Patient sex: F
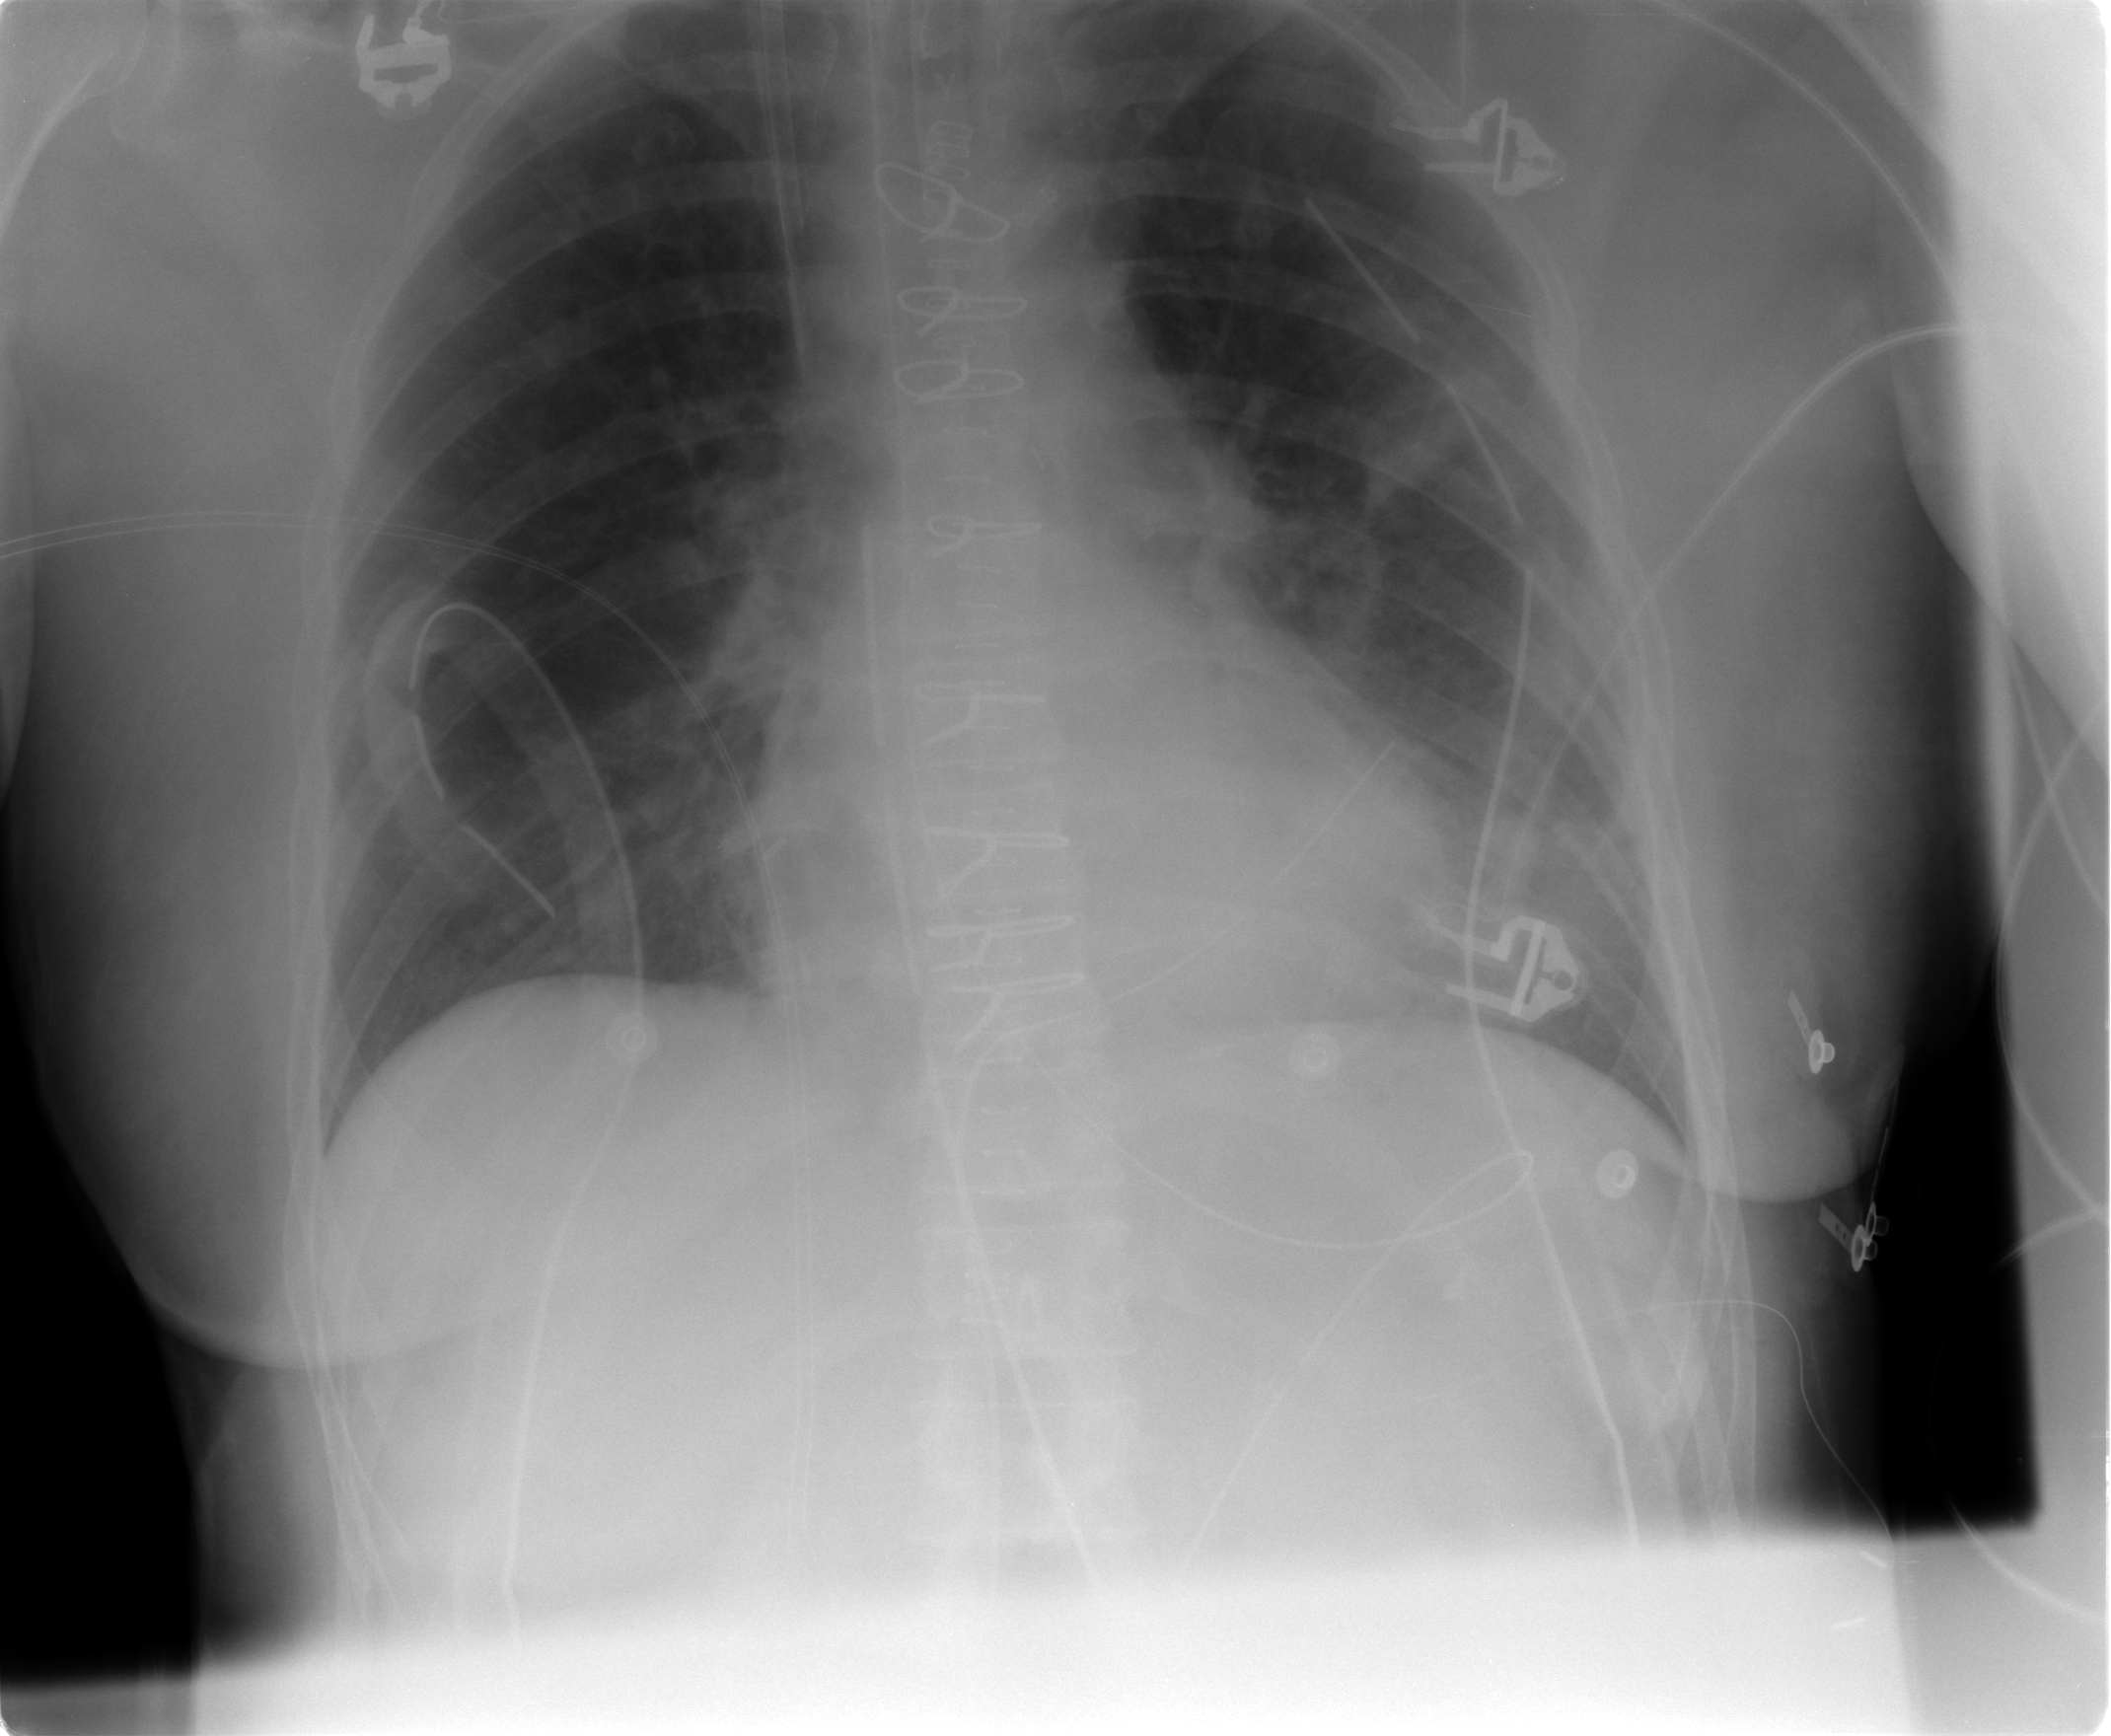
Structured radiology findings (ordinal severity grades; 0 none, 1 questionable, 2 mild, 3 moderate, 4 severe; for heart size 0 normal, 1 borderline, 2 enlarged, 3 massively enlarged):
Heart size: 0
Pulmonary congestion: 2
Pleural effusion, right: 2
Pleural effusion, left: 2
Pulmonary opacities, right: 0
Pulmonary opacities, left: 2
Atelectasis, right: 2
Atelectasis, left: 2